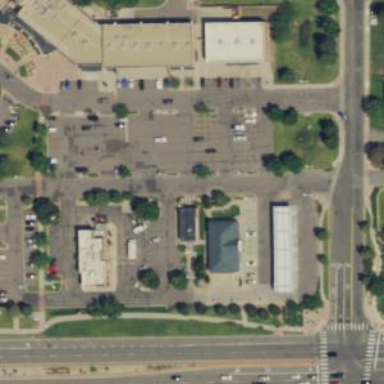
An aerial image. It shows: Convenience shop.